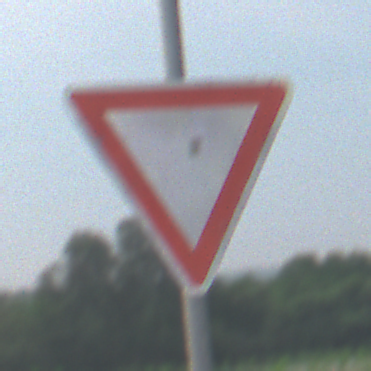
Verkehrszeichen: VorfahrtGewaehren
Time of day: SunriseSunset
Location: Outdoor (Nature)
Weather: PartlyCloudy
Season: NotSpecified
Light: Natural